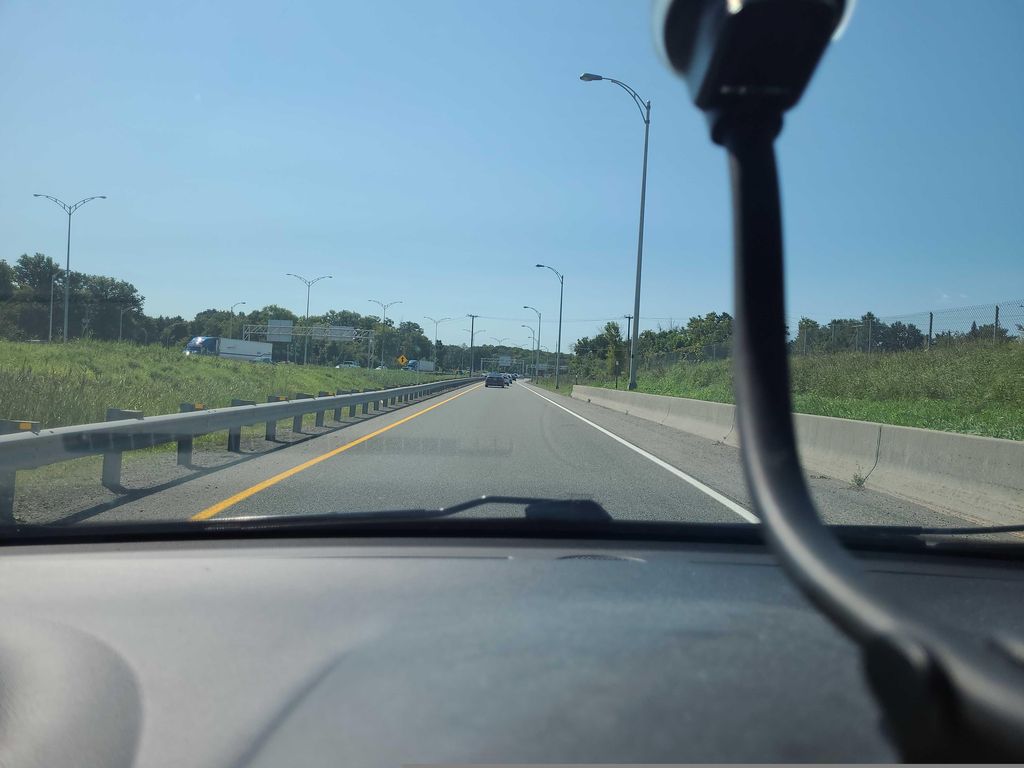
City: montreal